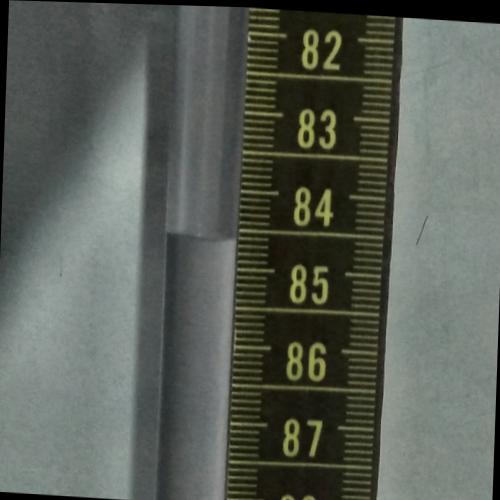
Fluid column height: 84.6 cm